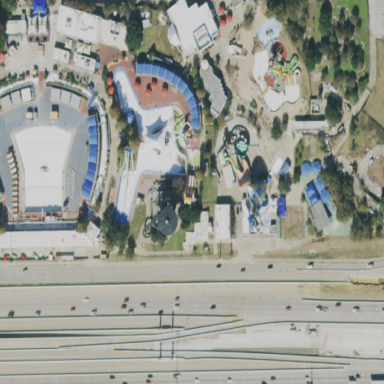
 that also qualifies as theme park for tourists."